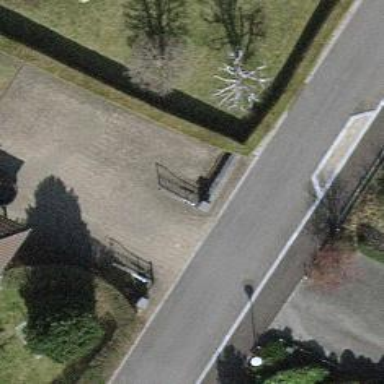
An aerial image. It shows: Hedge acting as barrier.